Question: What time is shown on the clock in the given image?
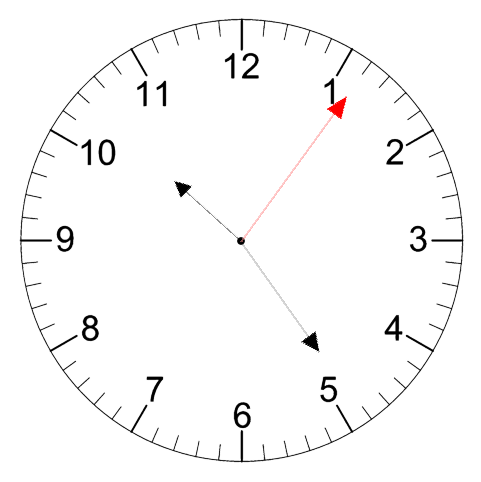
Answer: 10:24:06